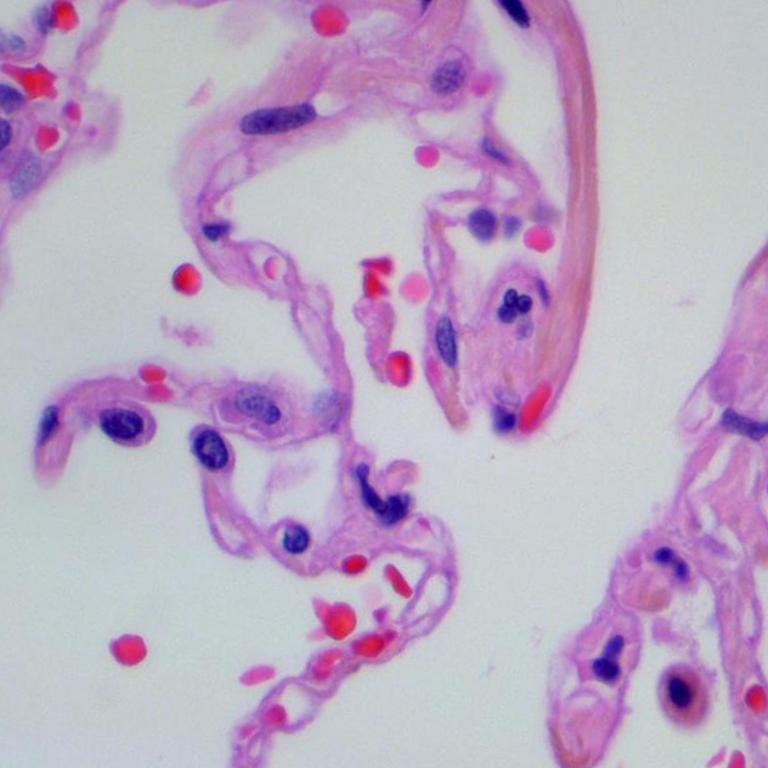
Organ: lung
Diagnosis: benign